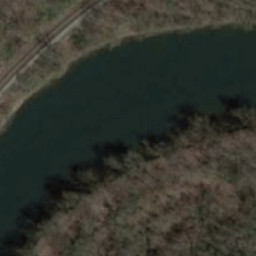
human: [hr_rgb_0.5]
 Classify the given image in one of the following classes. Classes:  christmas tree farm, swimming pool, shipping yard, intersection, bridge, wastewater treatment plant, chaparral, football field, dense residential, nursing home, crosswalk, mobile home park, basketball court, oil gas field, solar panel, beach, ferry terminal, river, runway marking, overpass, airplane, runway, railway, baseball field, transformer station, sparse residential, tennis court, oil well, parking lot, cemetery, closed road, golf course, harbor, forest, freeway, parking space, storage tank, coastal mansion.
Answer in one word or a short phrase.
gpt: river